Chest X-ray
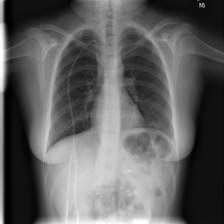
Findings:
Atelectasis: positive
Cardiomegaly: negative
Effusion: negative
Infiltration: negative
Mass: negative
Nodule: negative
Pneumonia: negative
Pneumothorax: negative
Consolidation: negative
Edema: negative
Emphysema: negative
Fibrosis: negative
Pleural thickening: negative
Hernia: negative